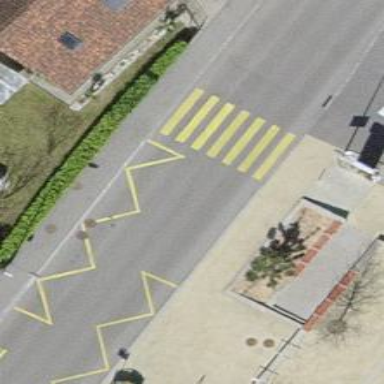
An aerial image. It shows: Marked crossing with zebra markings on the road.